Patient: sex M, age 58
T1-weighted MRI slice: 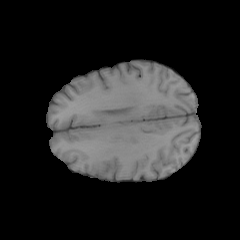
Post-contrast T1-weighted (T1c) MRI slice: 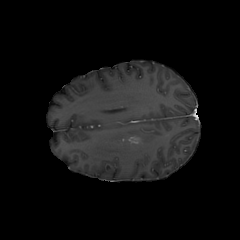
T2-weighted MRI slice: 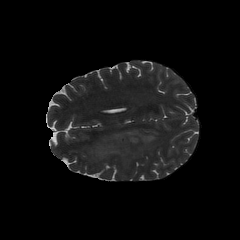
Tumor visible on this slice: yes
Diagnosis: Glioblastoma, IDH-wildtype
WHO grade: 4